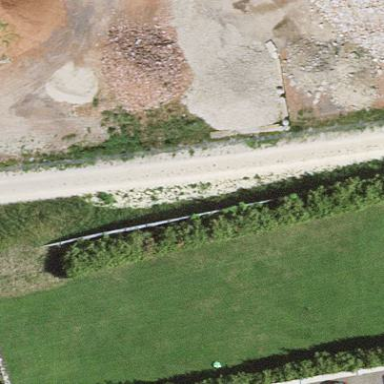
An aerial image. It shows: Shooting sport pitch.